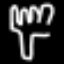
Label: fork